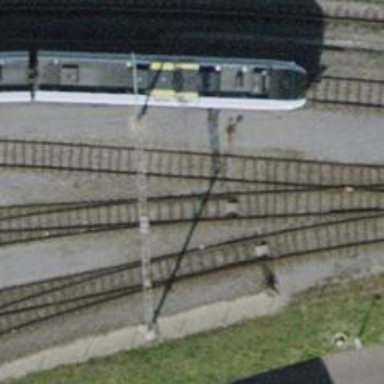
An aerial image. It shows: Railway switch.